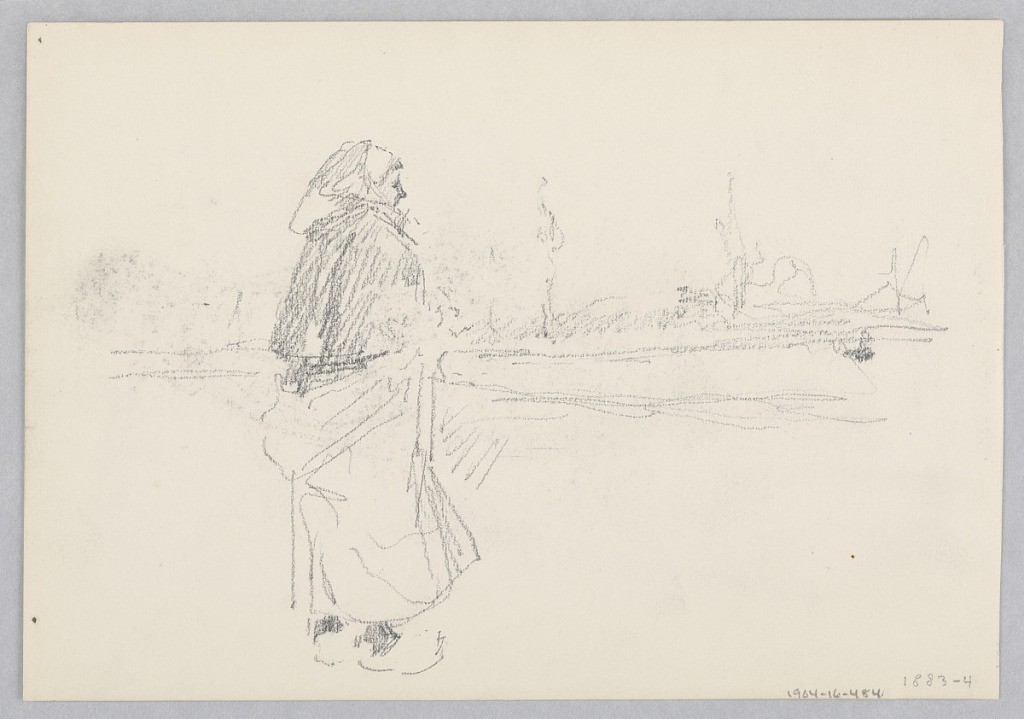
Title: Woman
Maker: Robert Frederick Blum, American, 1857–1903
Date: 1883
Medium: Graphite on wove paper
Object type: Drawing
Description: Recto: Sketch of a female figure wearing a shawl; Verso: Sketch of a male figure wearing a hat.